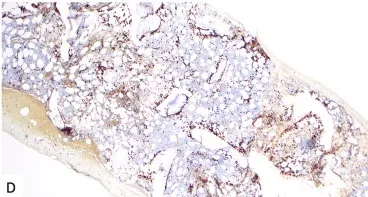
Bone marrow core biopsy histology.
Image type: pathology (immunostaining)